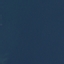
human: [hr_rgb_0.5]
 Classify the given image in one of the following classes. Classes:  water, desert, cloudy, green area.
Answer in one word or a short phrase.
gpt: water